Question: What is the value of the measurement in the image?
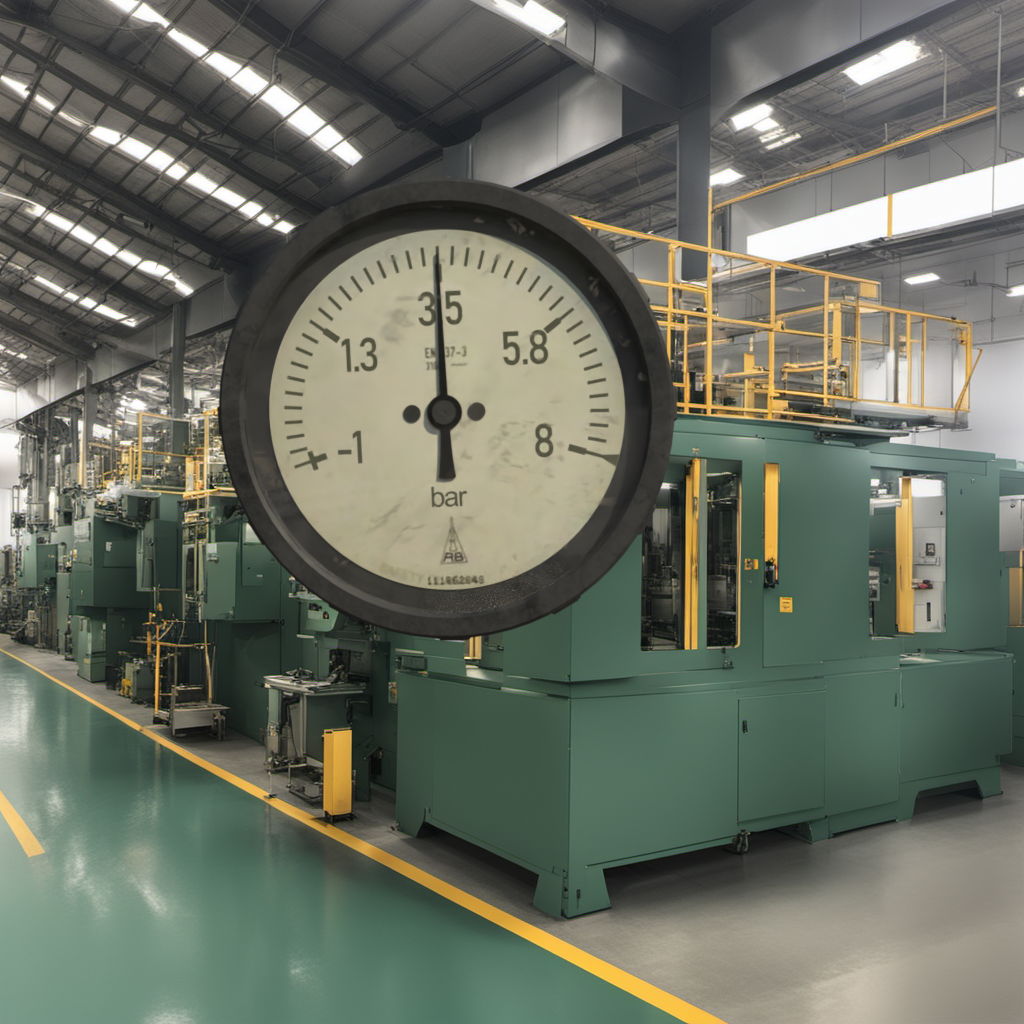
Answer: The result is 3.5
Question: What is the value range of the measurement in the image?
Answer: The range is from -1 to 8
Question: What is the minimum and maximum value of this measurement?
Answer: The minimum value is -1 and the maximum value is 8